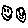
Label: smiley face